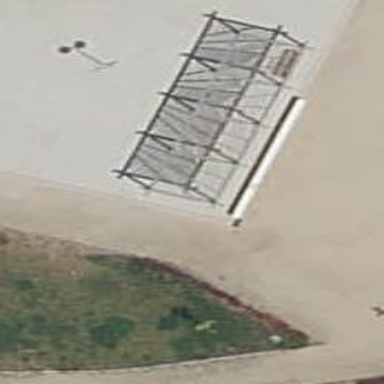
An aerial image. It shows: Wall barrier.